Question: Is there some timeout mechanism for MQTT between PUBREC and PUBREL in QOS 2?
Or the timeout is same as global keep alive timeout?
Thanks!

Diagram from HiveMQ (<URL>
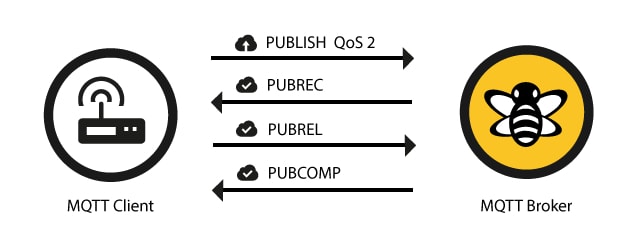
Answer: For mosquitto the option you are looking for is
'retry_interval'
Taken from the <URL> page
> retry_interval secondsThe integer number of seconds after a QoS=1 or QoS=2 message has been
sent that mosquitto will wait before retrying when no response is
received. If unset, defaults to 20 seconds.Reloaded on reload signal.